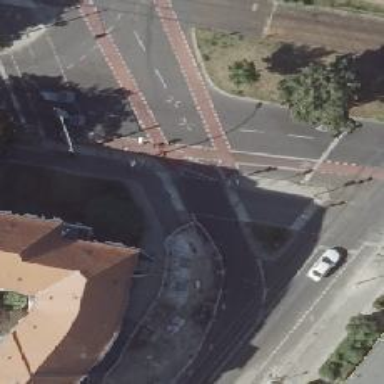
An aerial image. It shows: Crossing with traffic signals.